Milling tool wear sample.
Tool blade image: 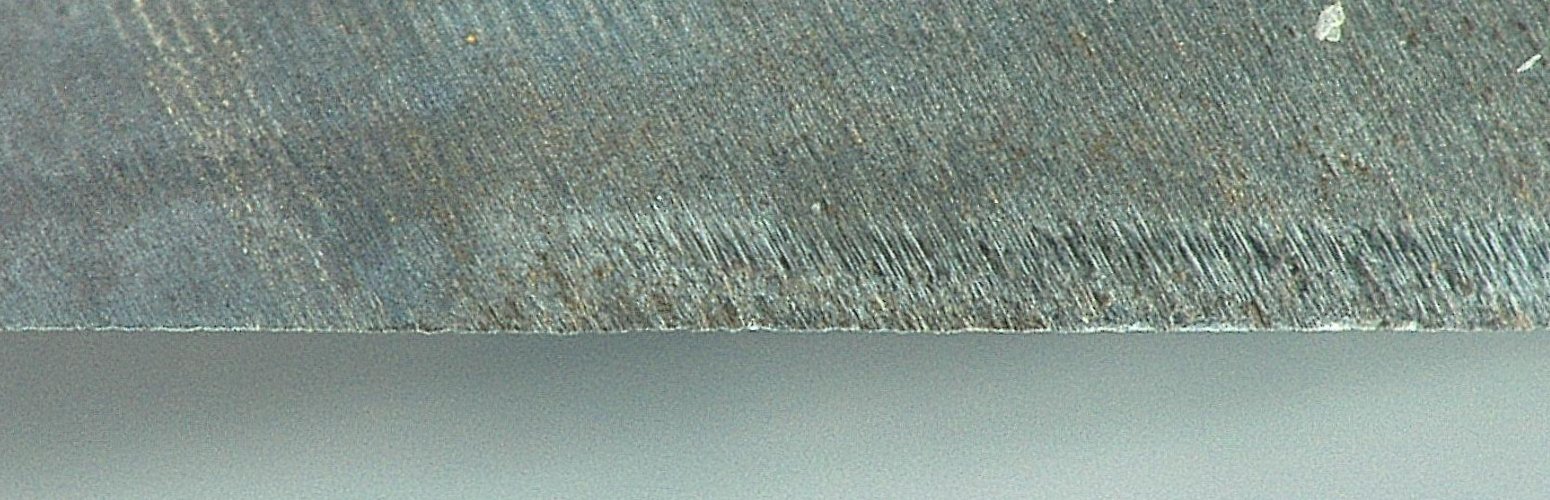
Chip image: 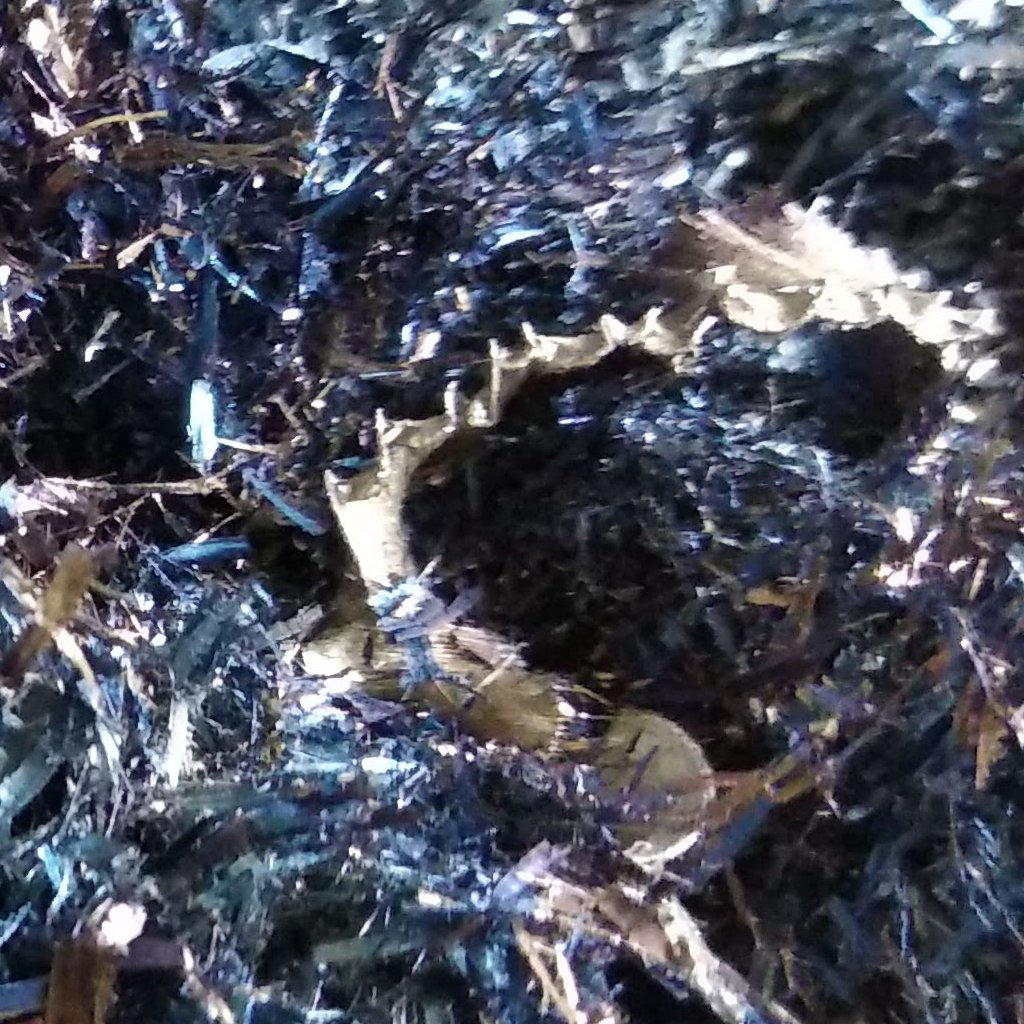
Workpiece image: 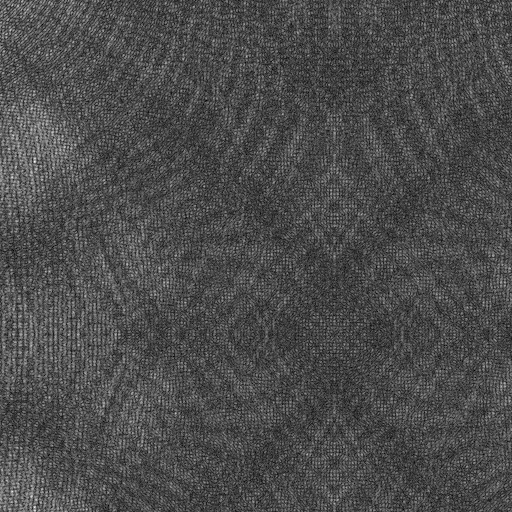
Tool wear state: sharp
Gaps: 0
Flank wear: 32.12
Overhang: 11.76
Force-signal Mel-spectrograms (X, Y, Z axes): 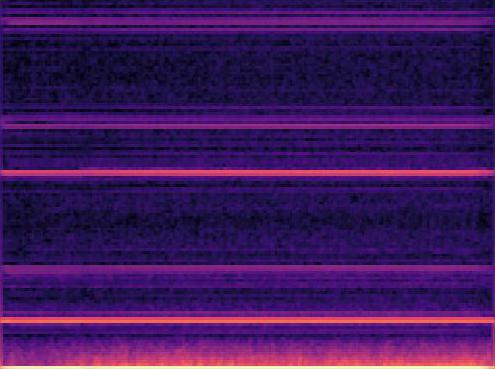 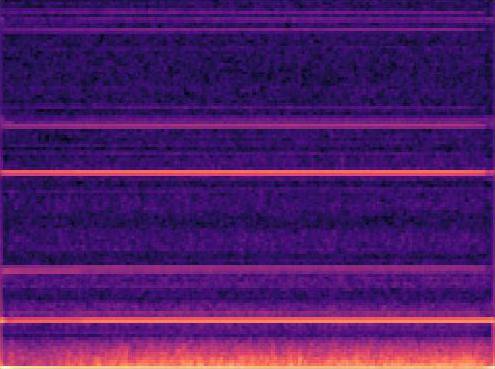 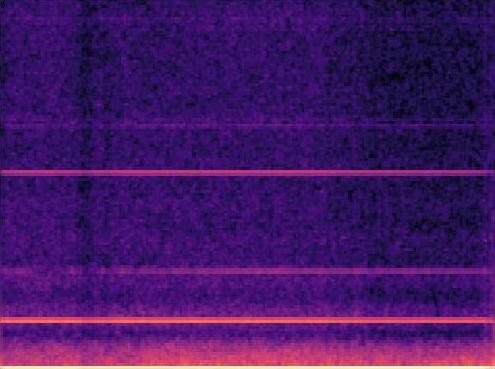
Force-signal scalograms (X, Y, Z axes): 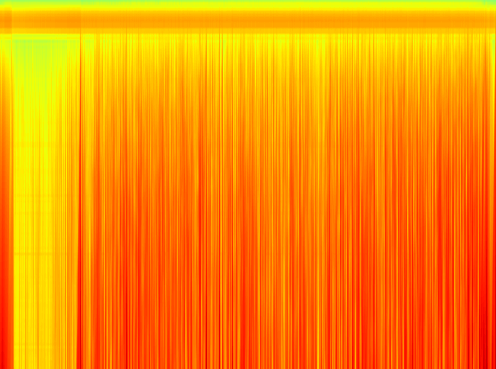 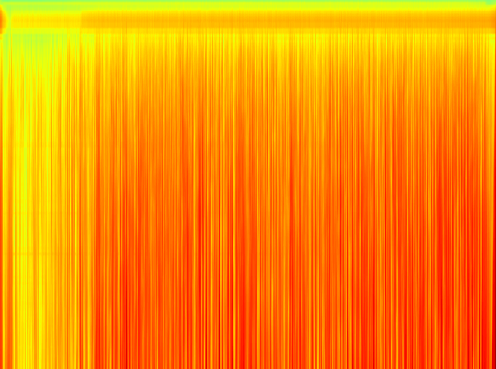 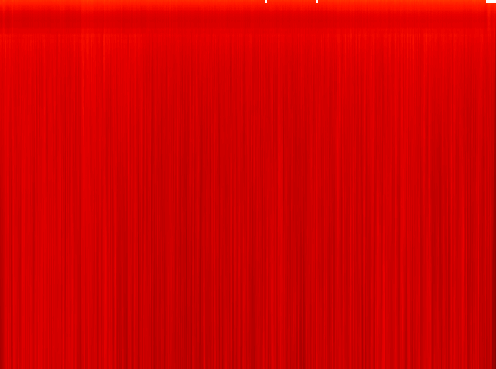
Force phase: initial_break_in_wear